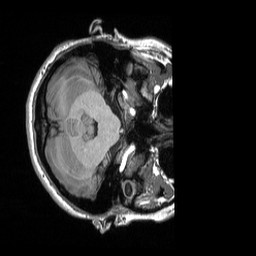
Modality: T1w
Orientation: axial
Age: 25
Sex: female
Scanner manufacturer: siemens
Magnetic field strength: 3 T
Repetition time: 2.3 s
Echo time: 0.00298 s